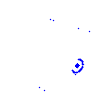
Particle: electron